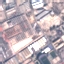
Land use / land cover: Industrial